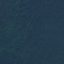
Land use / land cover: Forest